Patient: sex M, age 65
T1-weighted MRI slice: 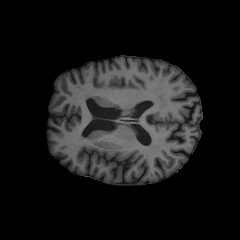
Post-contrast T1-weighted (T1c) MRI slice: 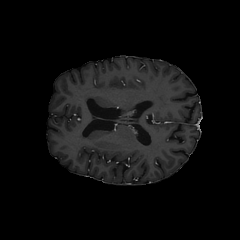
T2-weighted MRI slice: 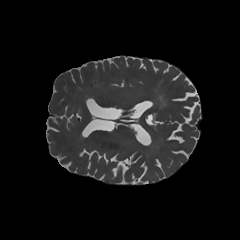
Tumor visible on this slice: no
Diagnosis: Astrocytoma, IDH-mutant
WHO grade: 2